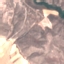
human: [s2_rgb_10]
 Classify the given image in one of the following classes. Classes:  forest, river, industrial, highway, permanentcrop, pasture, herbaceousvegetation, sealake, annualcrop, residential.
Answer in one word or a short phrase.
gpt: HerbaceousVegetation